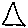
Label: triangle